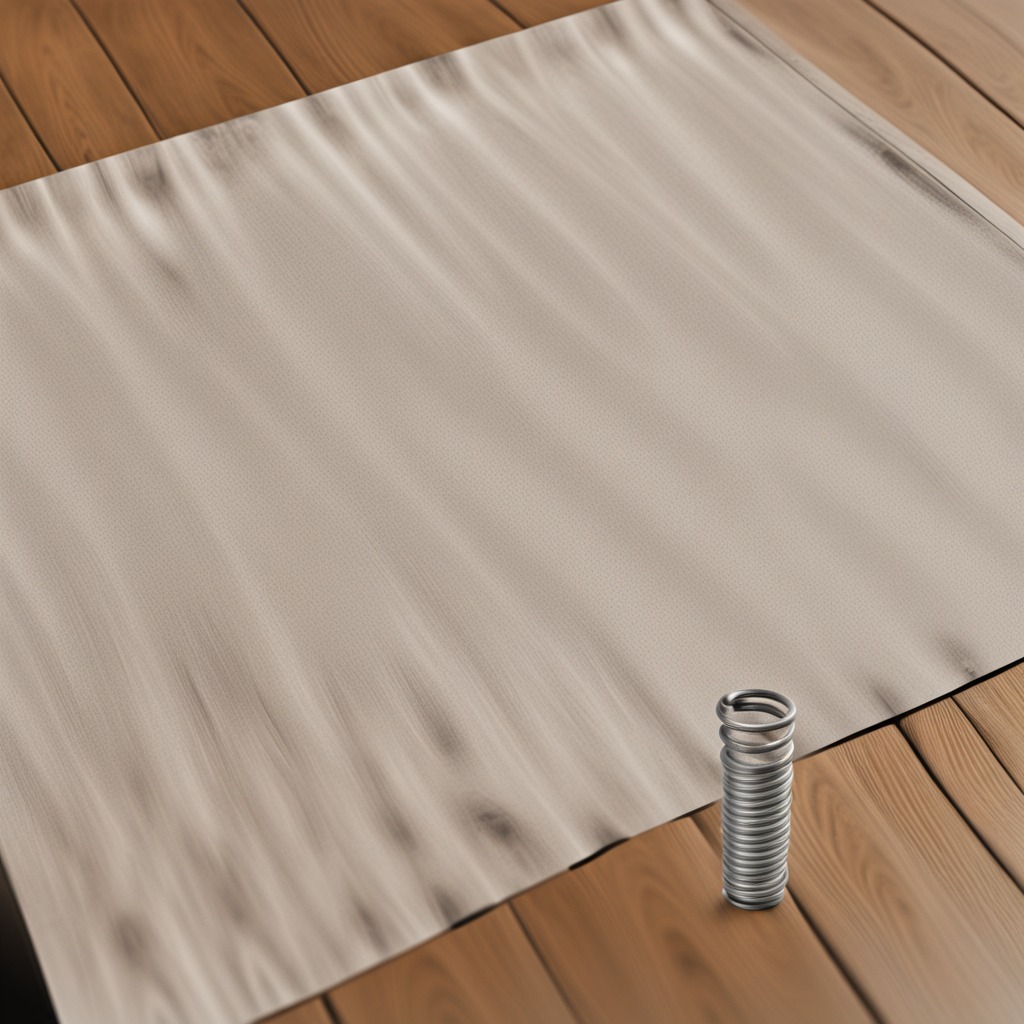
A coiled metal spring lies on the wooden table in the outdoor workshop.